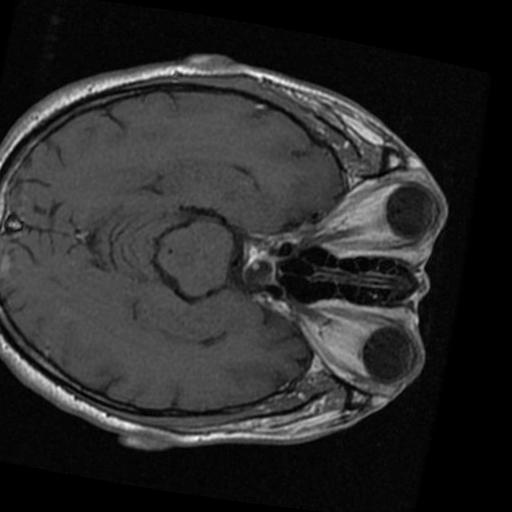
Label: brain_tumor